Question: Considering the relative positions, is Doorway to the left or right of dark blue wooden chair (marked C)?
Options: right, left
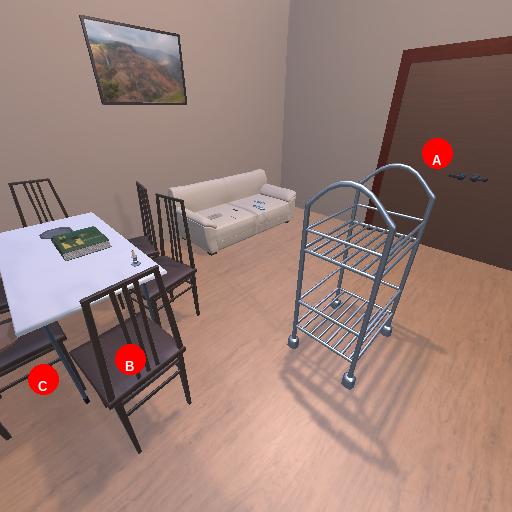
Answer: right